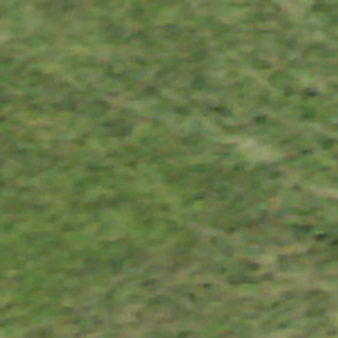
Label: other